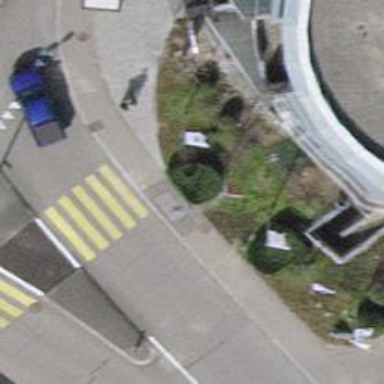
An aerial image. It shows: Flagpole structure.